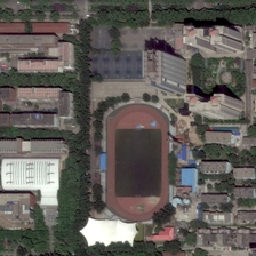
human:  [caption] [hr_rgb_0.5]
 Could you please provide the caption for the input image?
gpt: Behind the teaching building is a playground.

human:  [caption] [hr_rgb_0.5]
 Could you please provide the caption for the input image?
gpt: near the school is a residential area.

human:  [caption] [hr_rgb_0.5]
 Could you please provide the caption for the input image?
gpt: Near the school is a residential area.

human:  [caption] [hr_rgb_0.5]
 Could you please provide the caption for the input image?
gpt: Behind the building is a playground.

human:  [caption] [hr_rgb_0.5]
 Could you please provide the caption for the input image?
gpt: Near the school is a residential area.